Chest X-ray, PA view. Patient: 32 years old, sex F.
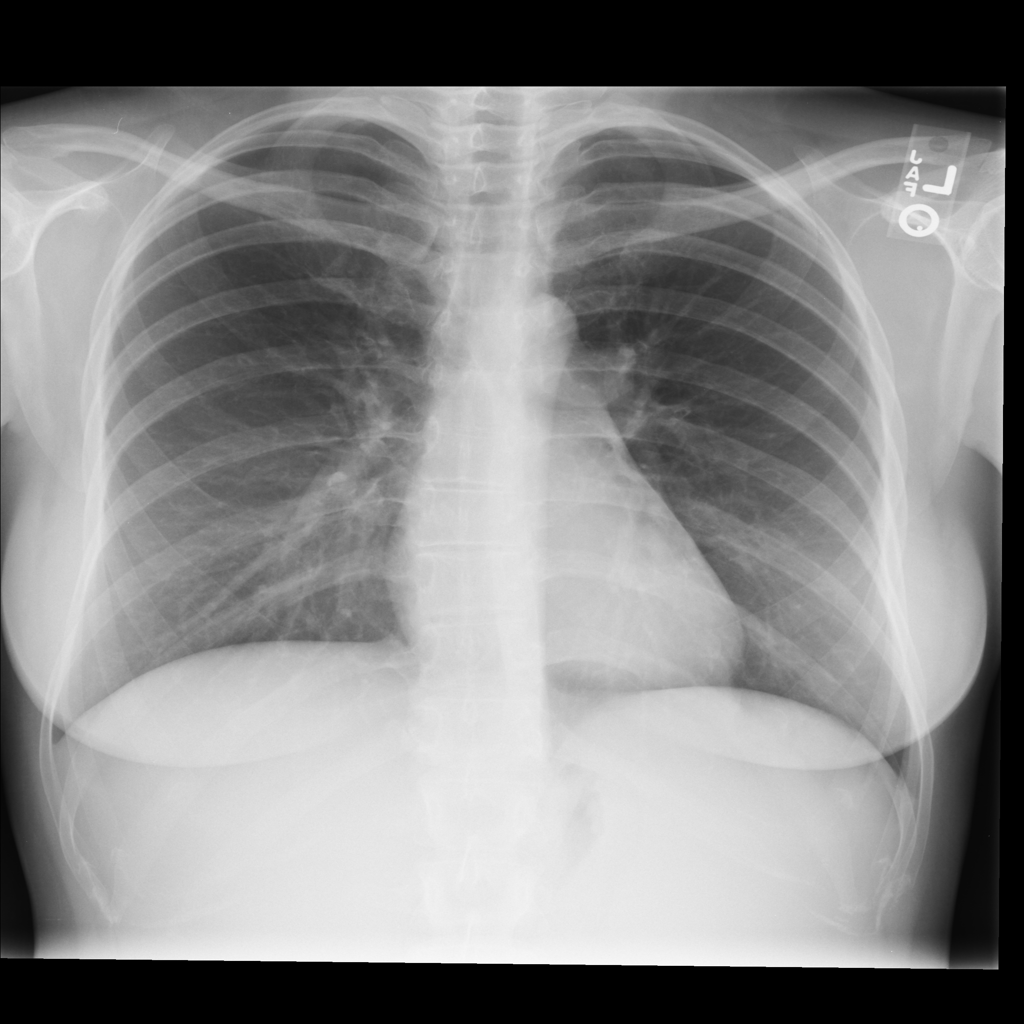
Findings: No Finding